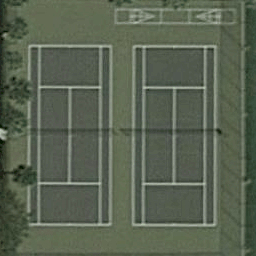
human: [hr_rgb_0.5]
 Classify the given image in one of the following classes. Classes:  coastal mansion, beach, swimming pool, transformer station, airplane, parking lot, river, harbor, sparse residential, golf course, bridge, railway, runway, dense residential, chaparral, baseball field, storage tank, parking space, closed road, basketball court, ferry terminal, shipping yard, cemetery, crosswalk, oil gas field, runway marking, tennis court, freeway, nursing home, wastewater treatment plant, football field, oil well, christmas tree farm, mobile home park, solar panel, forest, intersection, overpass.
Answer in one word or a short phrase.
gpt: tennis court